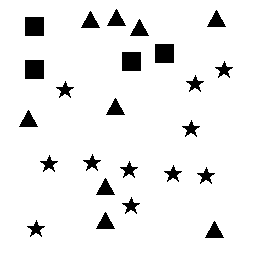
Squares: 4
Triangles: 9
Stars: 11
Total shapes: 24